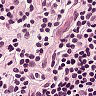
Metastatic tissue present: no